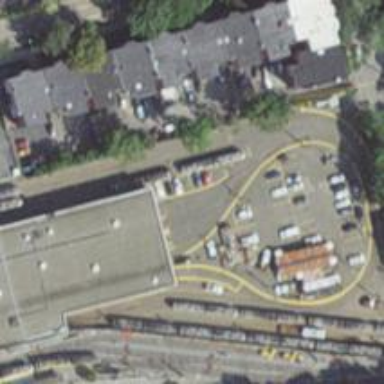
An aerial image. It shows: Light rail yard with electrified contact lines.